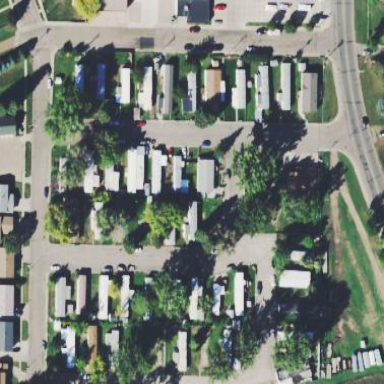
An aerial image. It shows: Residential area designated as trailer park.